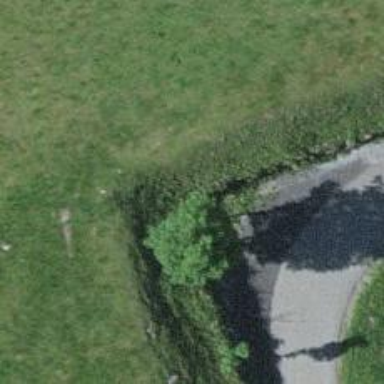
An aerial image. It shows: Retaining wall.